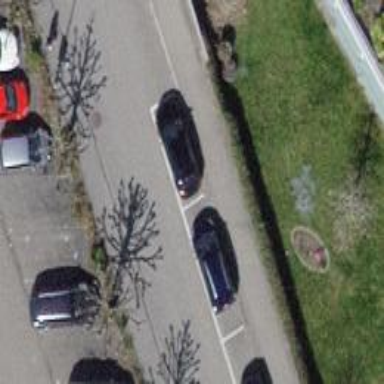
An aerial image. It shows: Street-side parallel parking area.